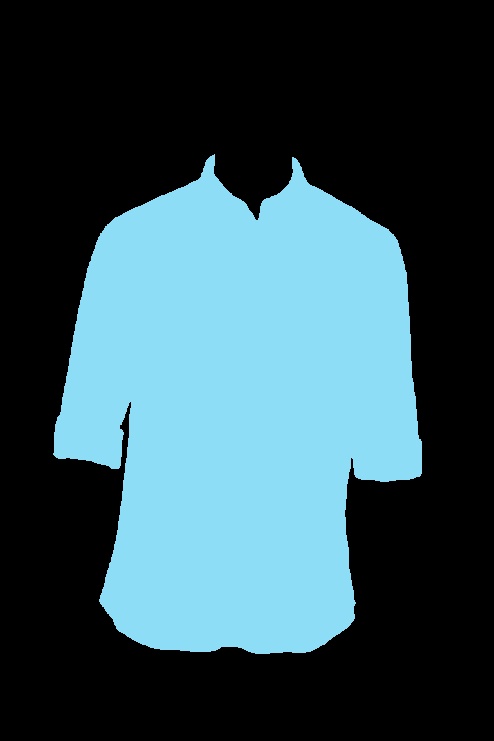
blue polo shirt